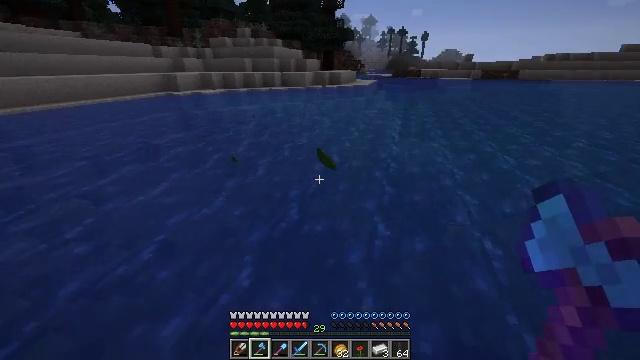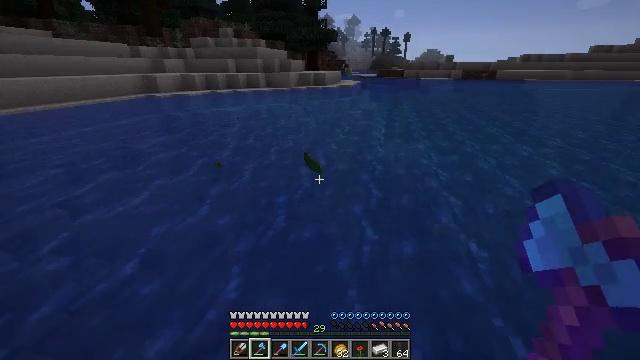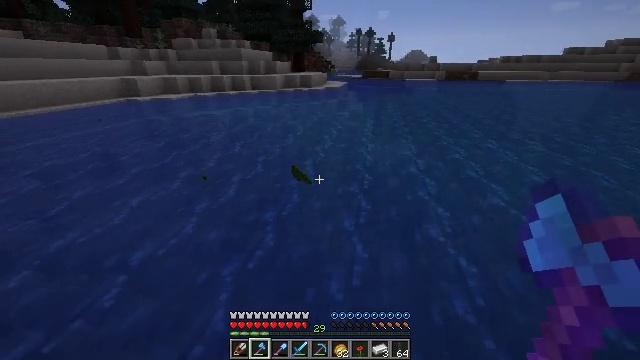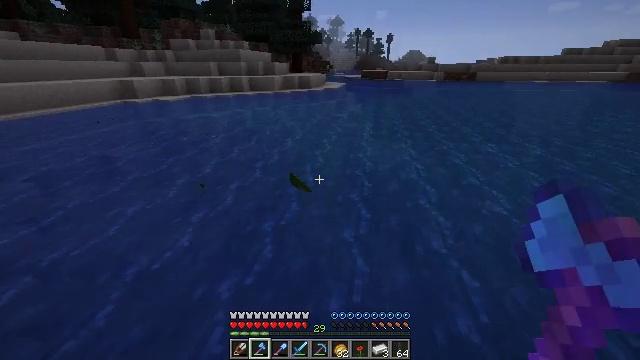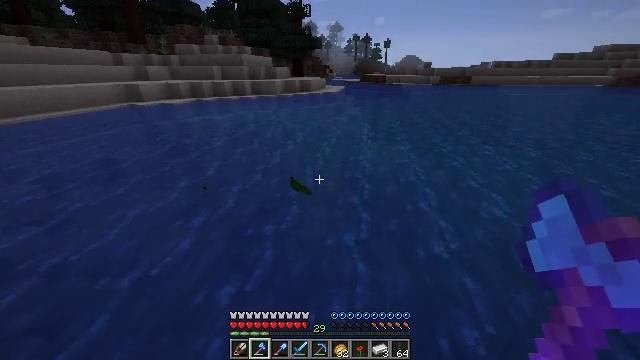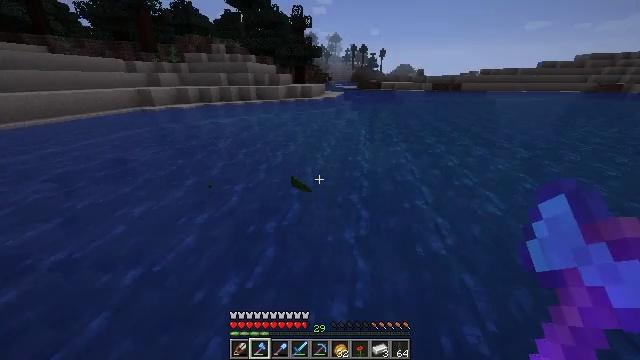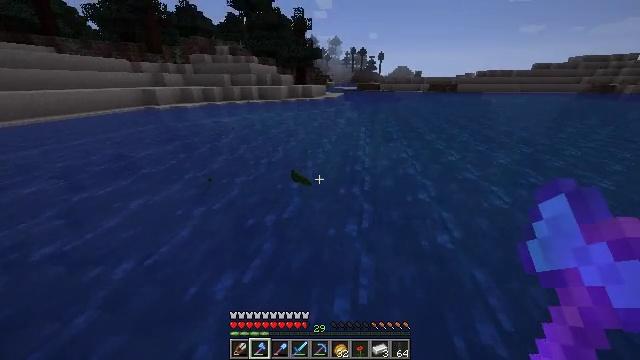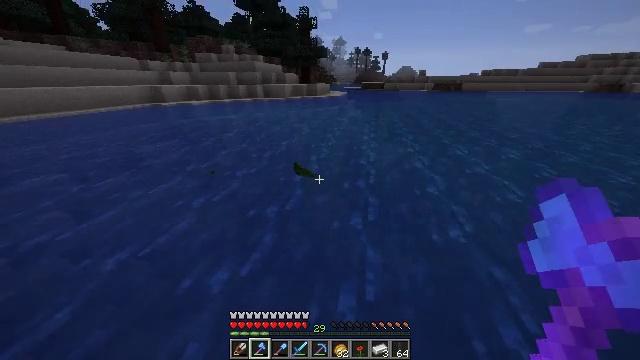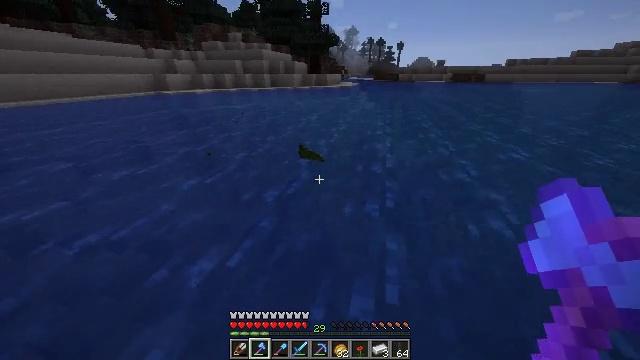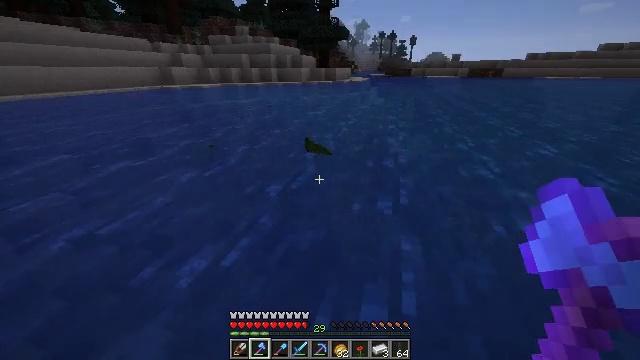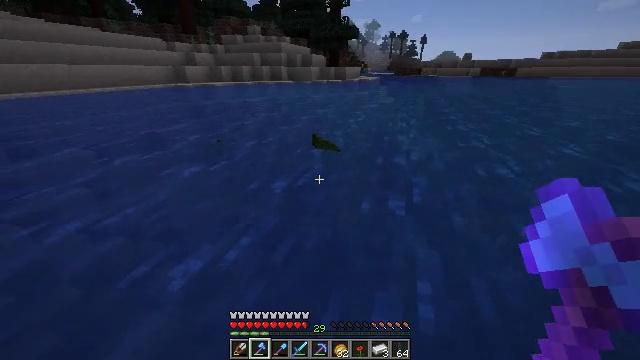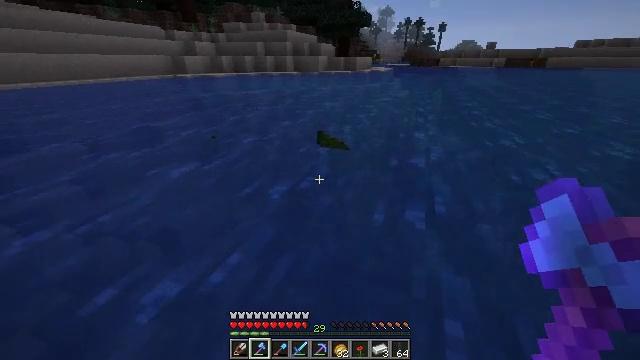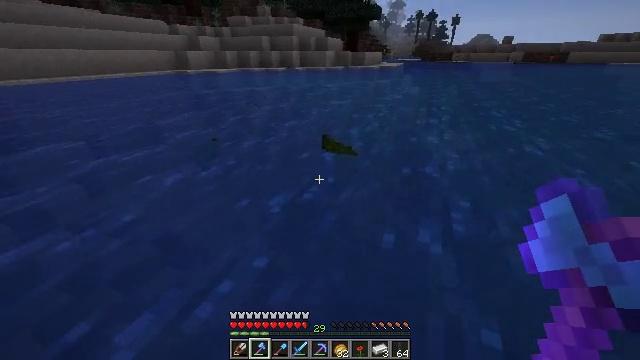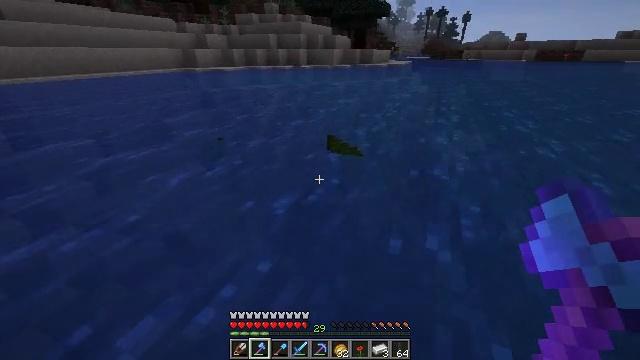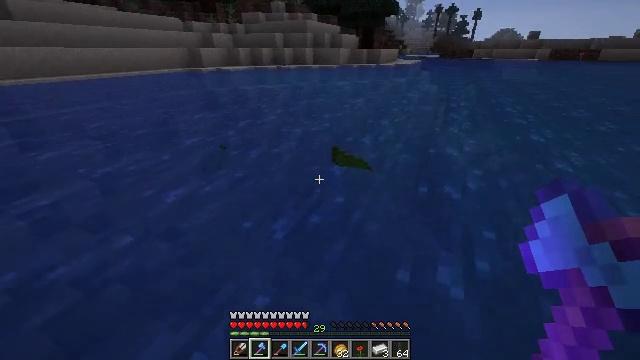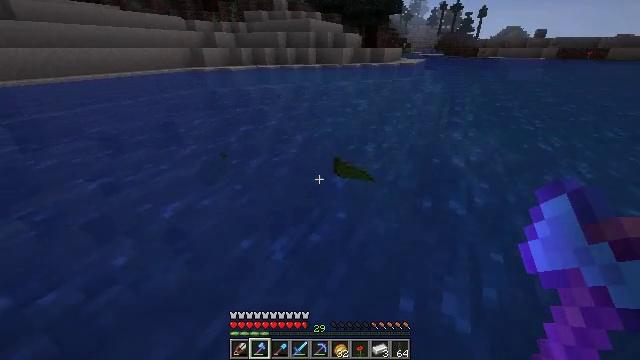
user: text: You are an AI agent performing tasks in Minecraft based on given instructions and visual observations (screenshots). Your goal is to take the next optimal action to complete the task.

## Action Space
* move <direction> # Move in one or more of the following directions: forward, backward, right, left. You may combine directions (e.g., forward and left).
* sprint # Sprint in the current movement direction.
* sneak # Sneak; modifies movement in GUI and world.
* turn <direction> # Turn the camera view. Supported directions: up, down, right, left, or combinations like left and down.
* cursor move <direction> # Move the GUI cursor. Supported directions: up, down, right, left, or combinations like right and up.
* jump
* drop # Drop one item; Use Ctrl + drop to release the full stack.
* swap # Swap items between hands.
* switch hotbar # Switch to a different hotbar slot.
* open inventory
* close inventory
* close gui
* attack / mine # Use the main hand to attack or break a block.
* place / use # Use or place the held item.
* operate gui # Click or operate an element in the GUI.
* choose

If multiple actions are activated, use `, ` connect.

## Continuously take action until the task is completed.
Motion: motion action
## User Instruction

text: Collect kelp plant from the sea.
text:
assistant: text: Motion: move forward, turn right, jump
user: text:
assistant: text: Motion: move forward, turn right, jump
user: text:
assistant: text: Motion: move forward, sprint, jump
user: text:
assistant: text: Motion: move forward, sprint, jump
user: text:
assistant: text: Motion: move forward, sprint, jump
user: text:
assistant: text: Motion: move forward, sprint, jump
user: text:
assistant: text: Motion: move forward, turn left, jump
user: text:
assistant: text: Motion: move forward, turn left, jump
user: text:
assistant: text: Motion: move forward, turn left, jump
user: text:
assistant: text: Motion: move forward, turn left, jump
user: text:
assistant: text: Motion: move forward, sprint, turn left, jump
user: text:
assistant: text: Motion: move forward, sprint, turn left, jump
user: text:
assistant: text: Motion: move forward, sprint, turn left, jump
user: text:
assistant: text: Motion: move forward, sprint, turn left, jump
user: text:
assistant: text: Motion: move forward, jump
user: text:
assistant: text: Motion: move forward, jump
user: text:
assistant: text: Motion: move forward, jump
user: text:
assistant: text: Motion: move forward, jump
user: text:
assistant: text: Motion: move forward, turn left, jump
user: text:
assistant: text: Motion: move forward, turn left, jump
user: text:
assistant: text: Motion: move forward, turn left, jump
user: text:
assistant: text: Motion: move forward, turn left, jump
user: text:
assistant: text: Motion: move forward, turn left, jump
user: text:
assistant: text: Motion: move forward, turn left, jump
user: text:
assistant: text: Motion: move forward, sprint, turn left, jump
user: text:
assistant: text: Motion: move forward, sprint, turn left, jump
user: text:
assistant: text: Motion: move forward, sprint, turn left and down, jump
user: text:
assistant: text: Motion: move forward, sprint, turn left, jump
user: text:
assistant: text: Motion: move forward, jump
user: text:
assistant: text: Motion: move forward, turn left, jump